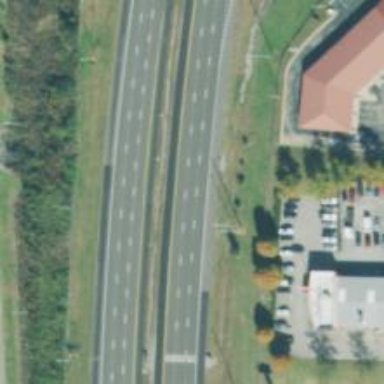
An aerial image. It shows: Trunk highway.